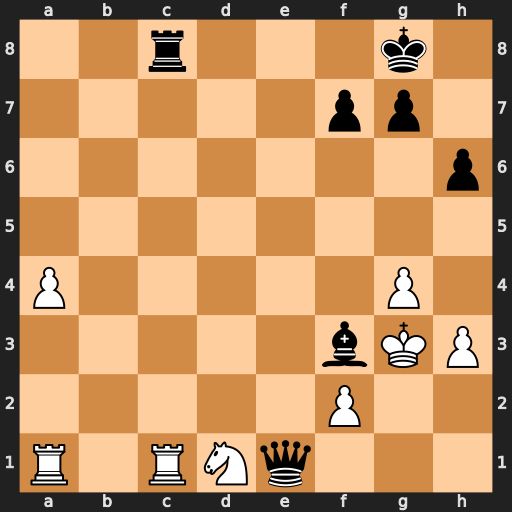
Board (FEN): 2r3k1/5pp1/7p/8/P5P1/5bKP/5P2/R1RNq3
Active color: w
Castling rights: -
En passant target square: -
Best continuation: Rxc8+ Kh7 Kxf3